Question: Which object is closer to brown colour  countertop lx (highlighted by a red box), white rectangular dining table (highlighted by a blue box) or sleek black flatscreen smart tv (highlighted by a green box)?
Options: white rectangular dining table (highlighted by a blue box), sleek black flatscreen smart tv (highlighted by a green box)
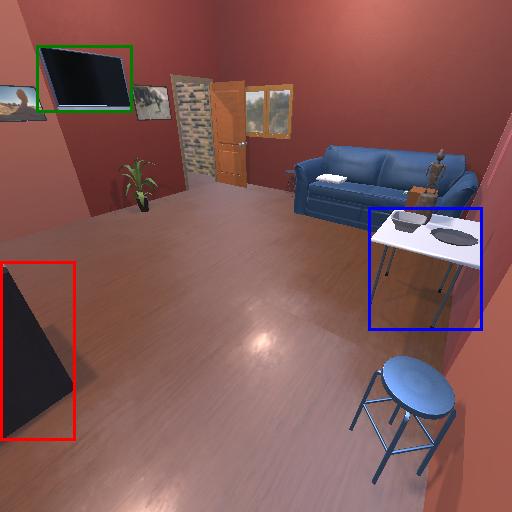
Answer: white rectangular dining table (highlighted by a blue box)